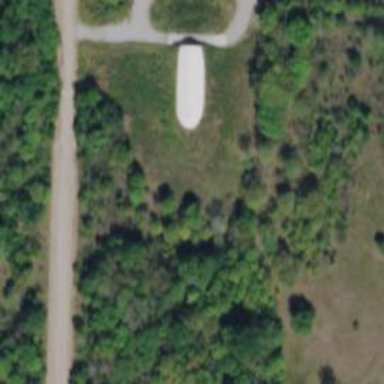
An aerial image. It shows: Military bunker.